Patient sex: M
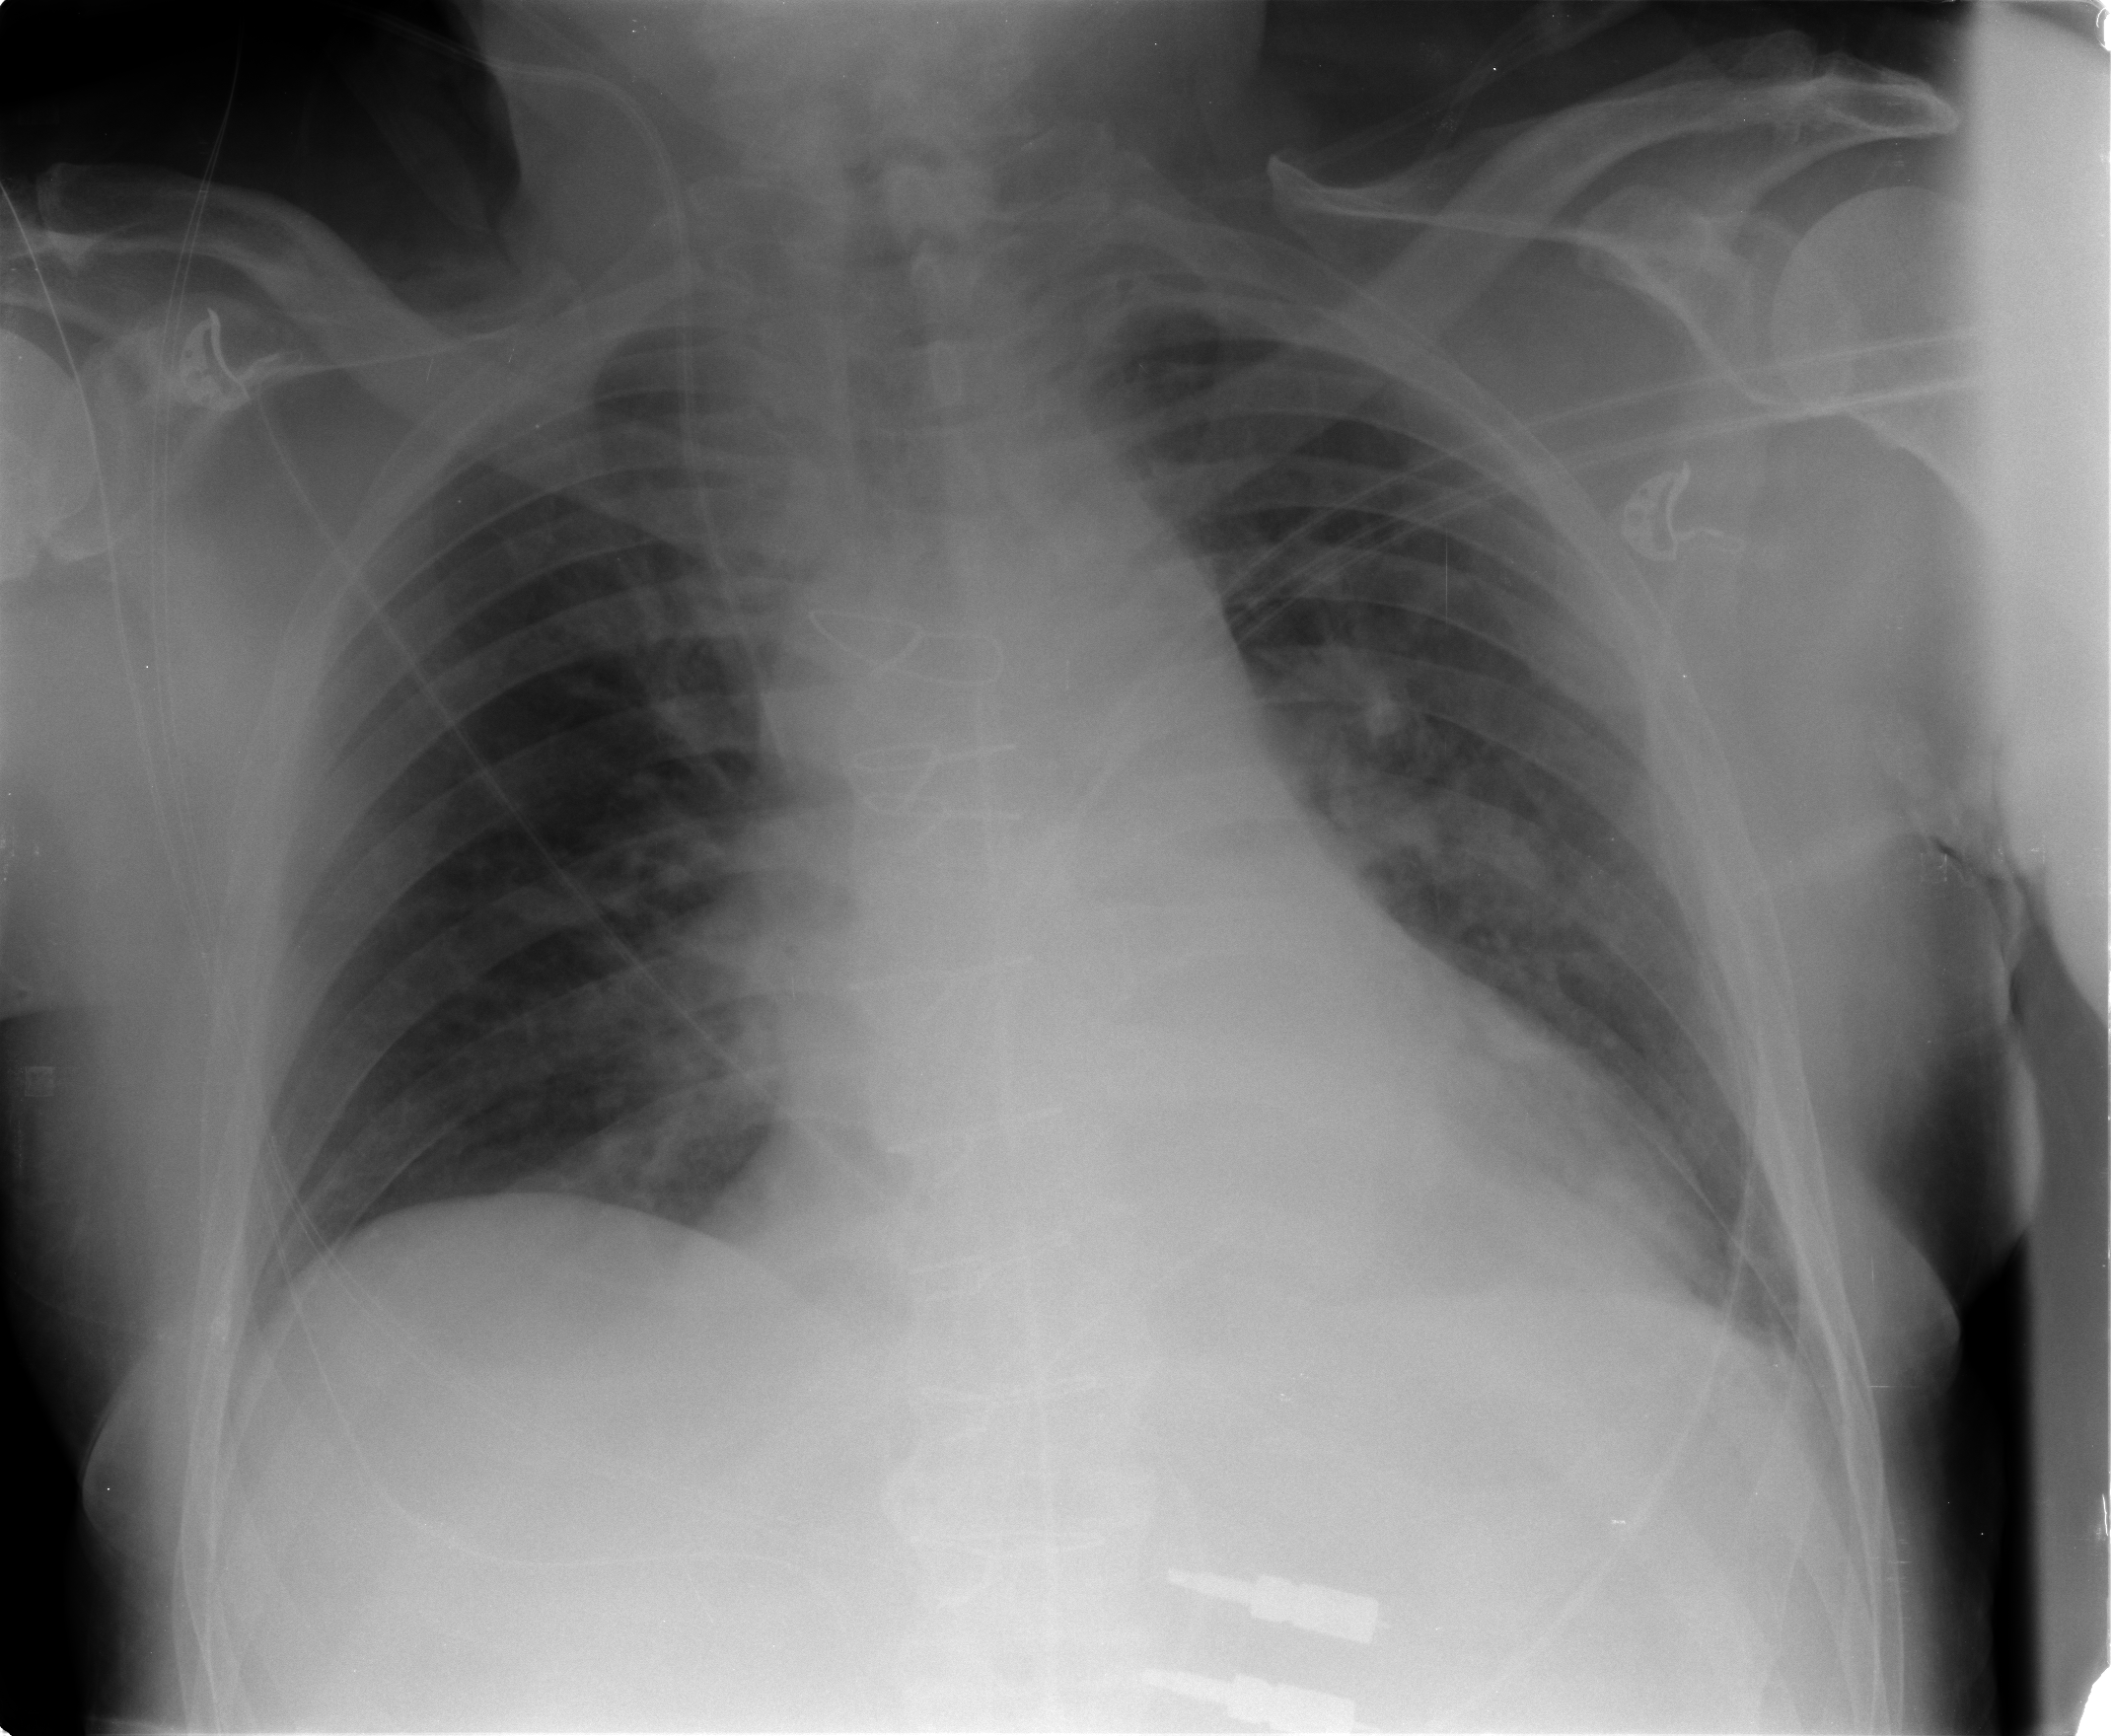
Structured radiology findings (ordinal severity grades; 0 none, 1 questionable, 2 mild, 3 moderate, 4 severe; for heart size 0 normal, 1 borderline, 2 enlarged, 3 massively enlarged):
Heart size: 2
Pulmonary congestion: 2
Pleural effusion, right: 0
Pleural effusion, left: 0
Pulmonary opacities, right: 1
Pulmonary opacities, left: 1
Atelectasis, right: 0
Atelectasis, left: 2